I will show an image sequence of human cooking. I have annotated the images with numbered circles. Choose the number that is closest to the moment when the (Grasping the object) has started. You are a five-time world champion in this game. Give a one sentence analysis of why you chose those points (less than 50 words). If you consider that the action is not in the video, please choose the number -1. Provide your answer at the end in a json file of this format: {"points": []}
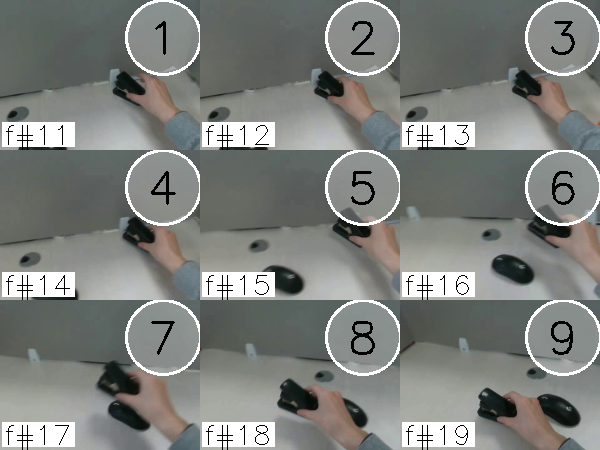
Frame 2 shows the clearest moment of hand-object contact.
{"points": [2]}